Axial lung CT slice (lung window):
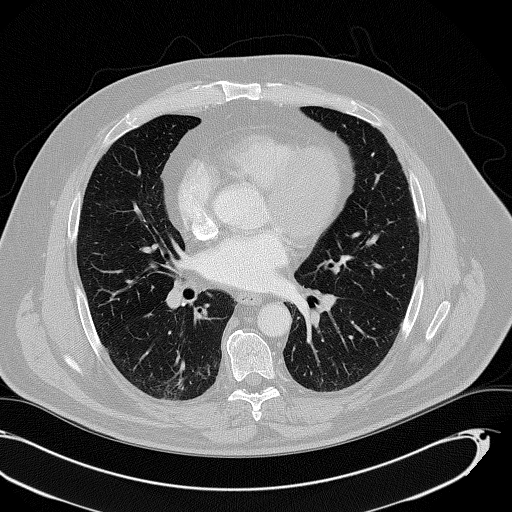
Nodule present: no